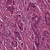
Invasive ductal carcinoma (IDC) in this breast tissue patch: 1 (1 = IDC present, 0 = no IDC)